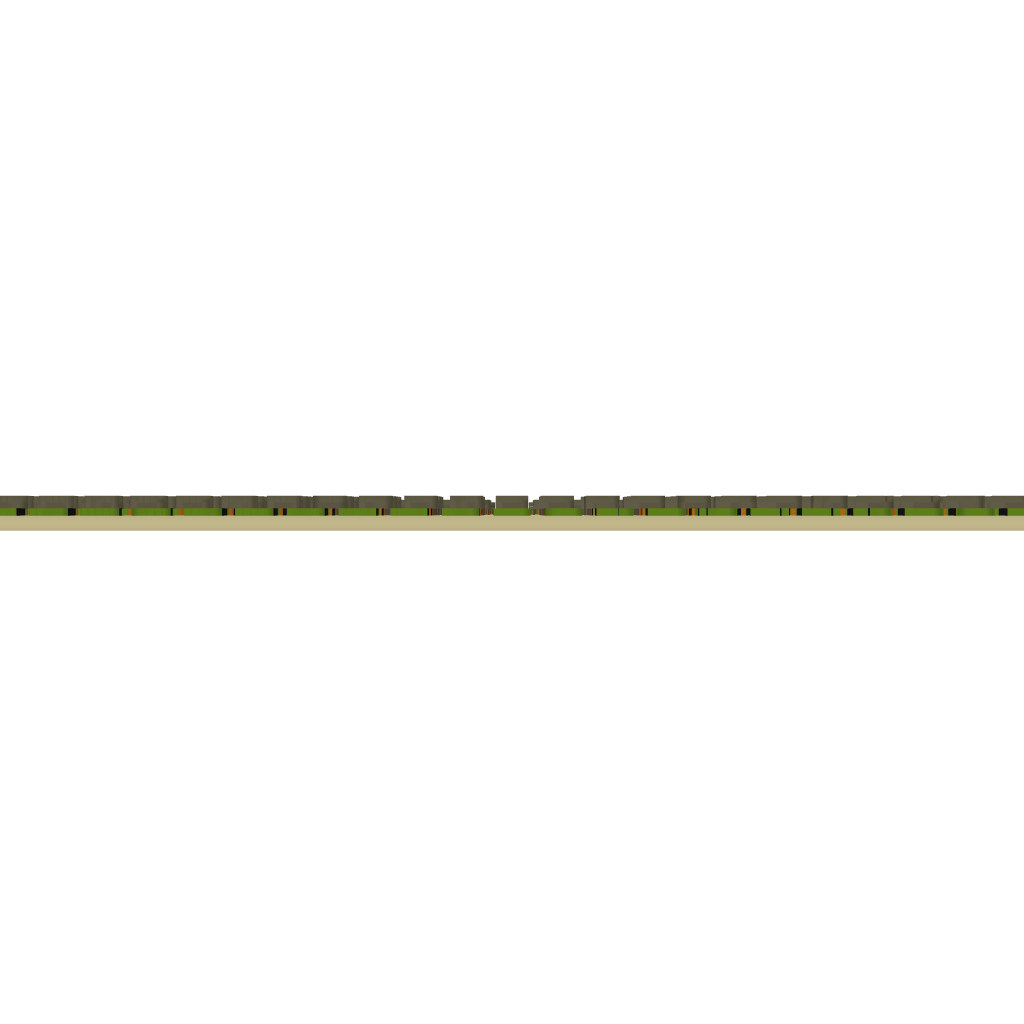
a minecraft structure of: Huge garden